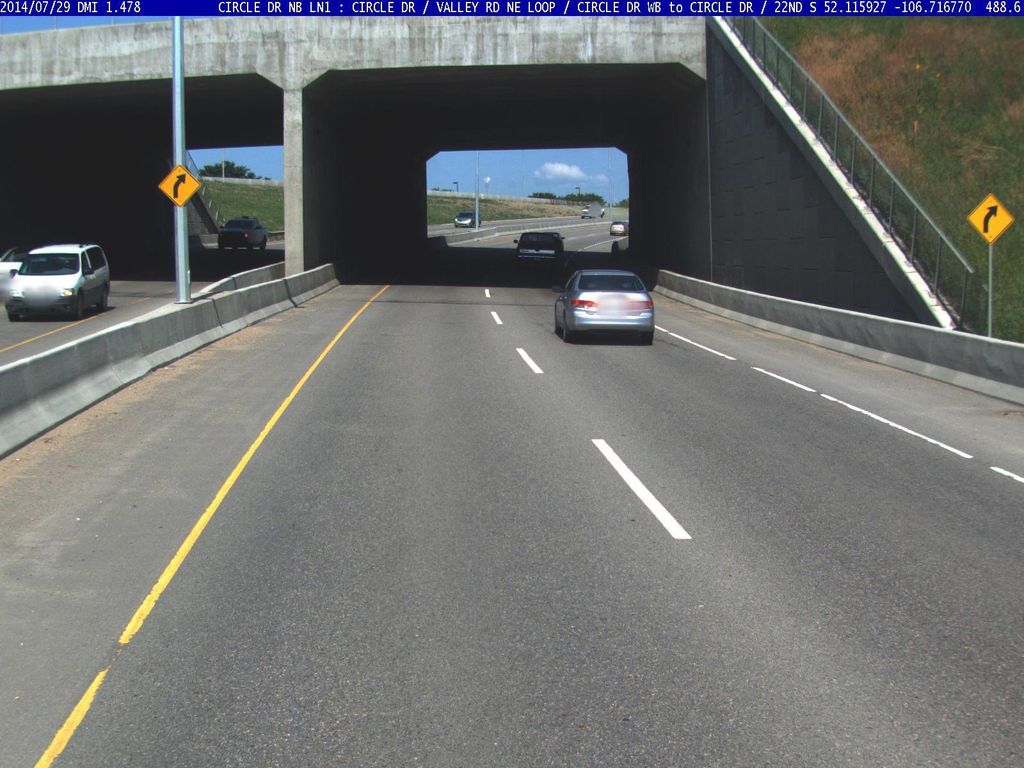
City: saskatoon